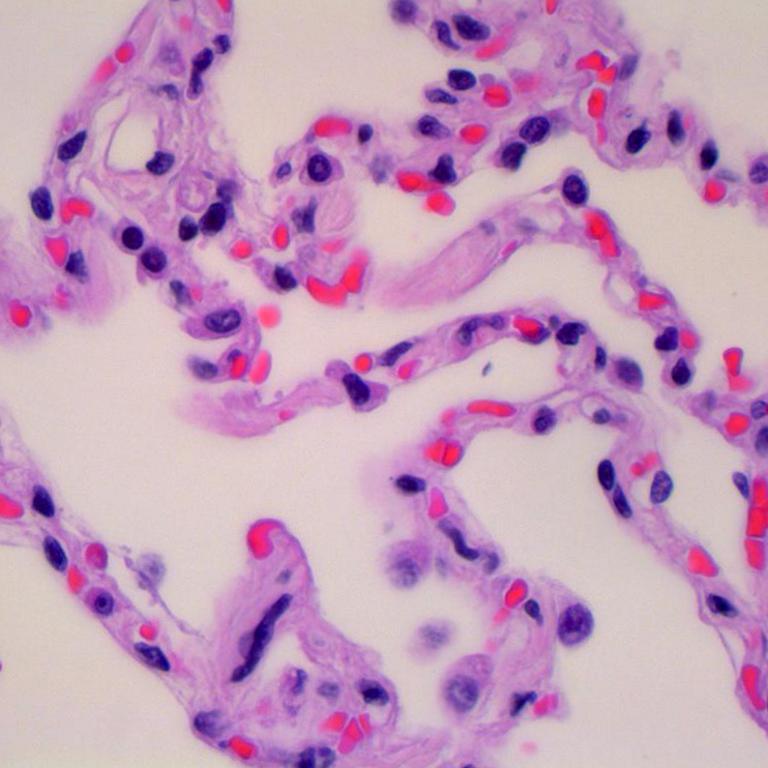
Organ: lung
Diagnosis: benign